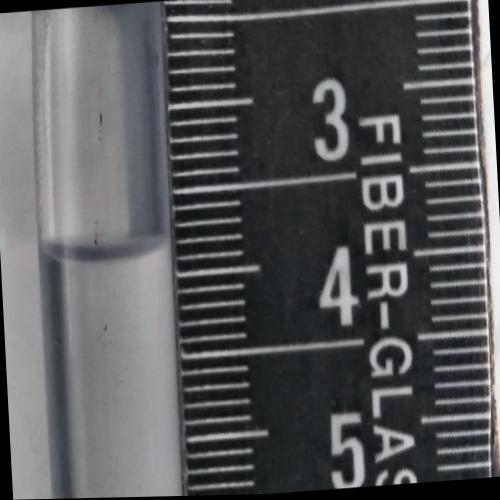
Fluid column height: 3.8 cm